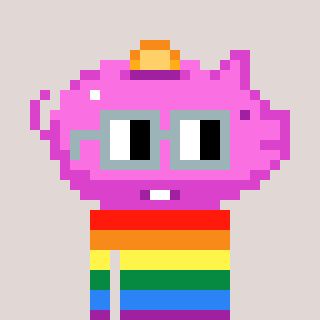
a pixel art character with square dark gray glasses, a piggybank-shaped head and a peachy-colored body on a warm background